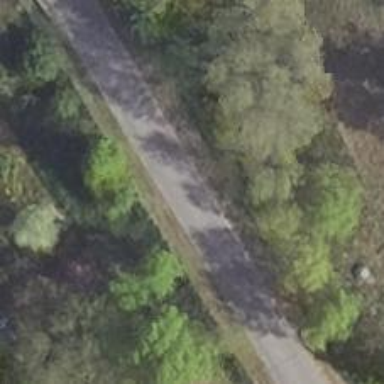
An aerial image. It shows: Residential road with asphalt surface and dyke embankment.